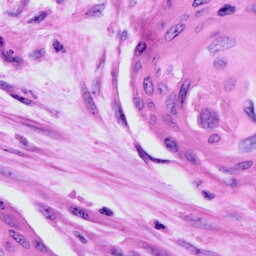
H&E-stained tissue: Cervix